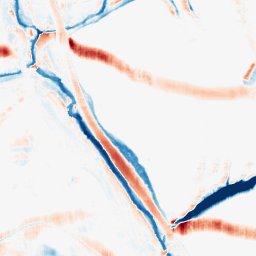
Category: morphological
Decomposition family: morphological_rect
Decomposition parameters: operation: average
width: 10
height: 20
Upsampling method: bilinear
Upsampling parameters: scale: 8
Upsampling scale: 8